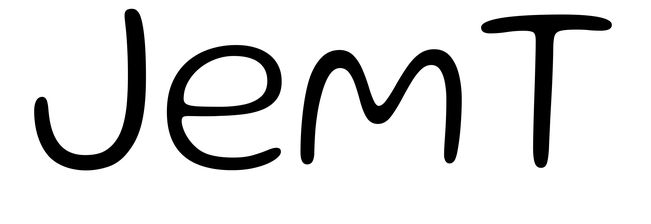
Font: Gluten_ExtraLight